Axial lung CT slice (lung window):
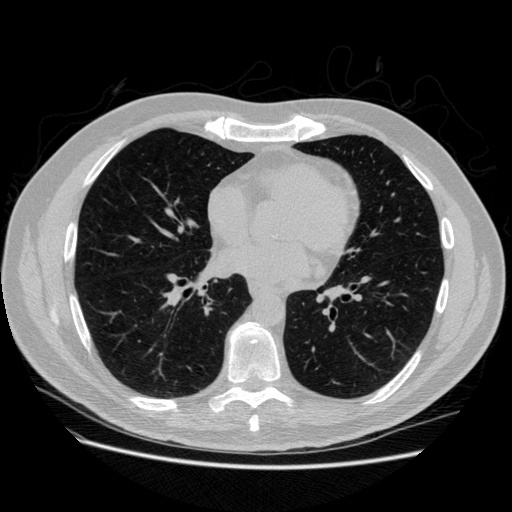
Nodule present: no